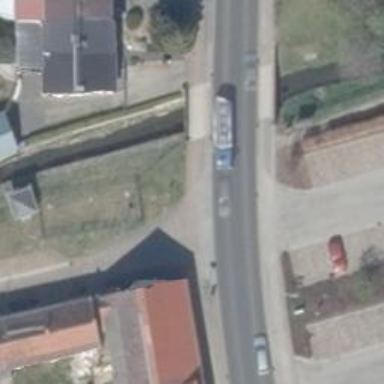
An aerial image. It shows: Residential road with asphalt surface. There is sidewalk on the left and opposite cycleway.